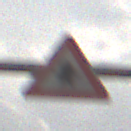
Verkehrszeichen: Vorfahrt
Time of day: MorningAfternoon
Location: Outdoor (Nature)
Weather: Overcast
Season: NotSpecified
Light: Natural